Question: I'm trying to create a progress bar similar to what looks like below, it's in an Indeterminate effect so it'll just be an animation looping over and over.

The problem I'm having is where do I begin?
My main logic on this would be that i need to overlay a rectangle on top of another and then apply some sort of animation to make the top rectangle move and then just loop that same thing.
I can do this in a storyboard in Blend but I don't think this is the best way to achieve this.
Can anyone point me in the right direction?
EDIT:
'''
<Style x:Key="{x:Type ProgressBar}"
TargetType="{x:Type ProgressBar}">
<Setter Property="Template">
<Setter.Value>
<ControlTemplate TargetType="{x:Type ProgressBar}">
<Grid MinHeight="14"
MinWidth="200"
Background="#FFF0F0F0">
<VisualStateManager.VisualStateGroups>
<VisualStateGroup x:Name="CommonStates">
<VisualState x:Name="Determinate" />
<VisualState x:Name="Indeterminate">
<Storyboard>
<ObjectAnimationUsingKeyFrames Duration="00:00:00"
Storyboard.TargetName="PART_Indicator"
Storyboard.TargetProperty="Background">
<DiscreteObjectKeyFrame KeyTime="00:00:00">
<DiscreteObjectKeyFrame.Value>
<SolidColorBrush>#FFF0F0F0</SolidColorBrush>
</DiscreteObjectKeyFrame.Value>
</DiscreteObjectKeyFrame>
</ObjectAnimationUsingKeyFrames>
</Storyboard>
</VisualState>
</VisualStateGroup>
</VisualStateManager.VisualStateGroups>
<Border x:Name="PART_Track"
CornerRadius="0"
BorderThickness="1">
<Border.BorderBrush>
<SolidColorBrush Color="#FFF0F0F0" />
</Border.BorderBrush>
</Border>
<Border x:Name="PART_Indicator"
CornerRadius="0"
BorderThickness="0"
HorizontalAlignment="Left"
Background="#FF4B8BC2"
Margin="0,-1,0,1">
<Border.BorderBrush>
<SolidColorBrush Color="#FFD7D7D7" />
</Border.BorderBrush>
<Grid ClipToBounds="True"
x:Name="Animation">
<Border x:Name="PART_GlowRect"
Width="100"
HorizontalAlignment="Left"
Background="#FF4B8BC2"
Margin="-100,0,0,0" />
</Grid>
</Border>
</Grid>
</ControlTemplate>
</Setter.Value>
</Setter>
<Setter Property="Background">
<Setter.Value>
<SolidColorBrush Color="#FFF0F0F0" />
</Setter.Value>
</Setter>
<Setter Property="Foreground">
<Setter.Value>
<SolidColorBrush Color="#FF4B8BC2" />
</Setter.Value>
</Setter>
</Style>
'''
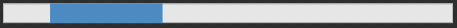
Answer: I think you should start by reading about <URL>. 'ProgressBar' has some named parts like 'PART_Indicator' or 'PART_Track'. They are identified by name in order to be used in correct places. It also has 2 'CommonStates': 'Determinate' for when you want to show real progress and 'Indeterminate' for when you want to show a progress. You don't have to worry about overlays. If you name parts of the template correctly it will be done automatically for you.